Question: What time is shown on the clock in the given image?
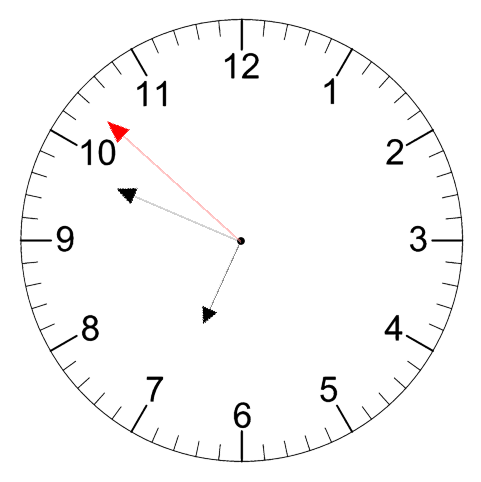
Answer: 06:48:52